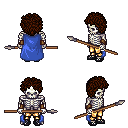
a pixel art fantasy rpg character, male body template, skeleton, blue cape, gold greaves, brown curly afro hairstyle, leather bracers, ghillies, spear, four views (front, back, left, right), 2x2 character sprite sheet, small pixel art, hard edges, no anti-aliasing